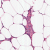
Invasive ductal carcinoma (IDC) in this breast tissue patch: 0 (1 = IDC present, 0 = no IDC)